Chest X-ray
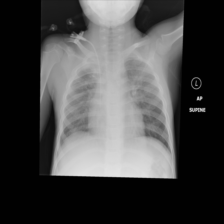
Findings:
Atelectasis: negative
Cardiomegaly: negative
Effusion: negative
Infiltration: negative
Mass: negative
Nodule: negative
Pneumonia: negative
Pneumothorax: negative
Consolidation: negative
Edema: negative
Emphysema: negative
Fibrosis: negative
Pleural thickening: positive
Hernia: negative